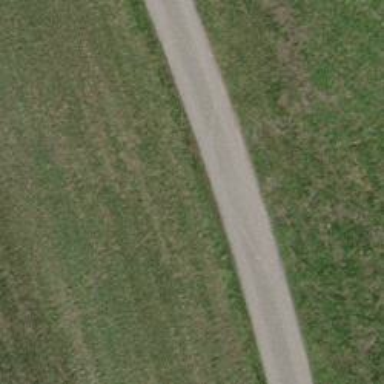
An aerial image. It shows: Unclassified road with asphalt surface.